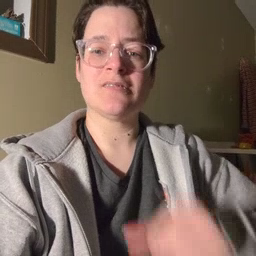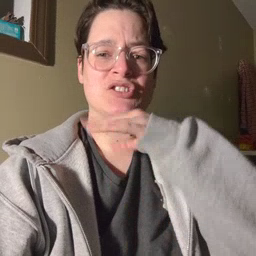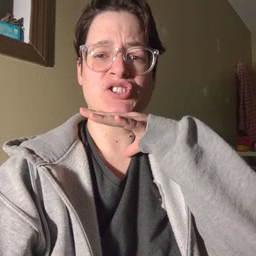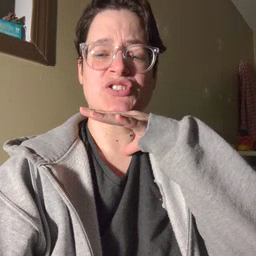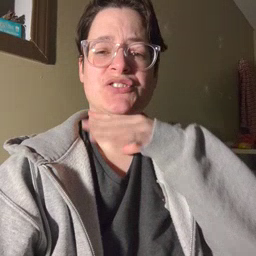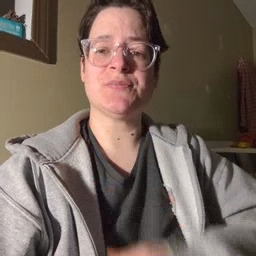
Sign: dirty